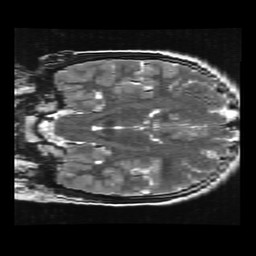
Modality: T2w
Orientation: coronal
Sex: male
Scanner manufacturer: ge
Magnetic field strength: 3 T
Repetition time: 5 s
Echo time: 0.101 s